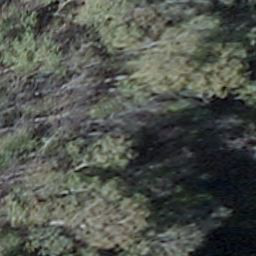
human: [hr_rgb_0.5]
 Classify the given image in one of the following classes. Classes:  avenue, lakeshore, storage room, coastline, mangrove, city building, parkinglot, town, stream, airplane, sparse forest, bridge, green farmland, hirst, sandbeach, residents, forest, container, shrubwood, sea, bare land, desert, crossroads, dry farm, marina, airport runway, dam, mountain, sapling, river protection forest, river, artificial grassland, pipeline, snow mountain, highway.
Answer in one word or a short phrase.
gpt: shrubwood